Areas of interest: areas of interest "Sport and cultural"
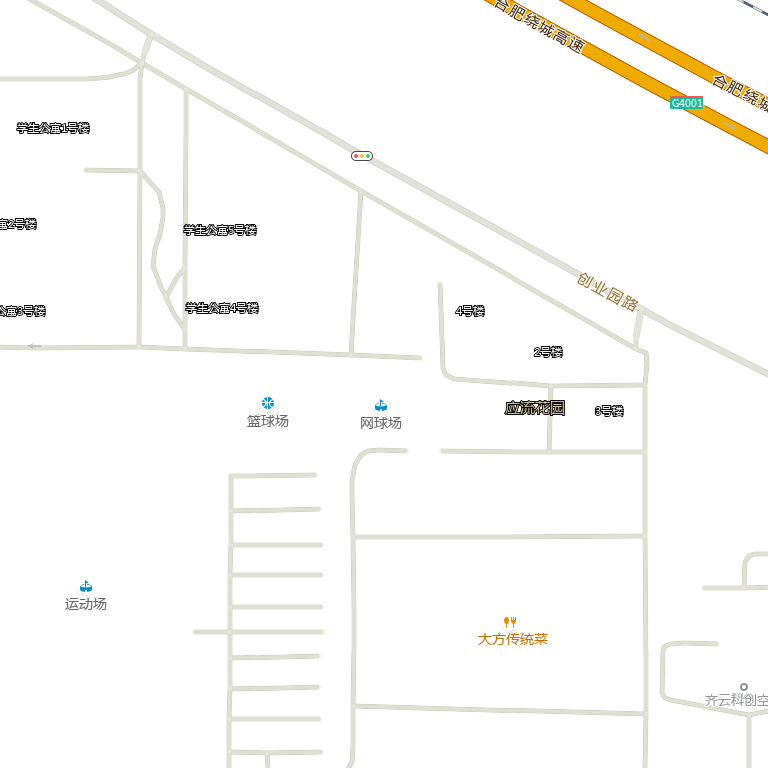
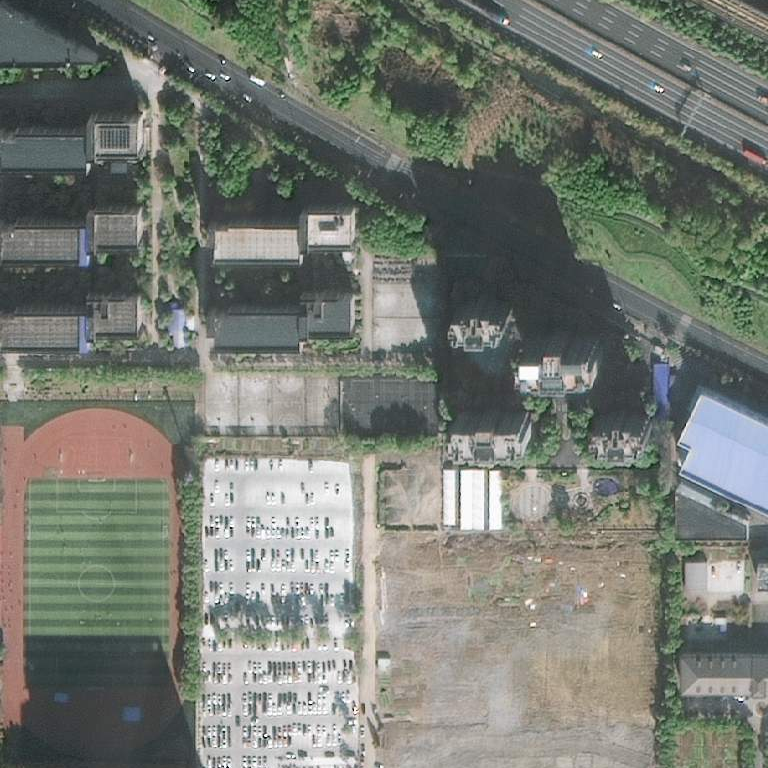